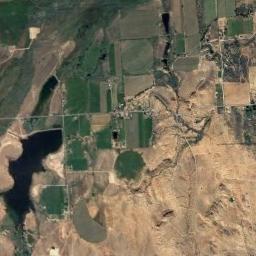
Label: circular_farmland